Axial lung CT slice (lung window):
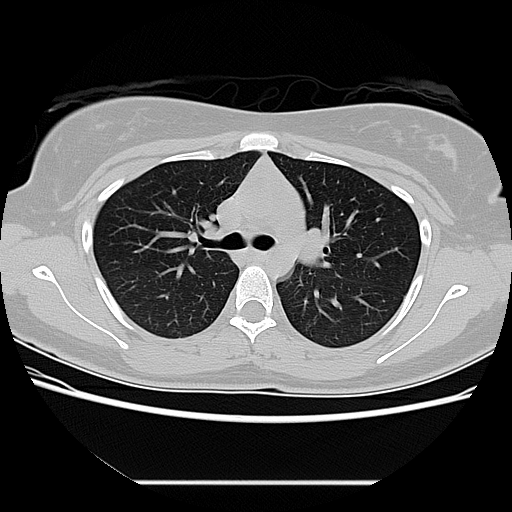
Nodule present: no